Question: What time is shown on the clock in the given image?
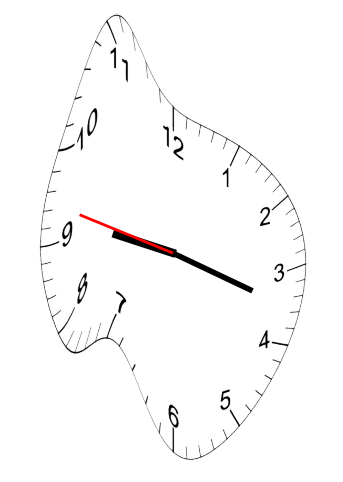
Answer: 09:17:47